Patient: sex F, age 46
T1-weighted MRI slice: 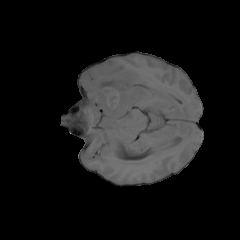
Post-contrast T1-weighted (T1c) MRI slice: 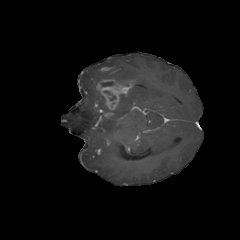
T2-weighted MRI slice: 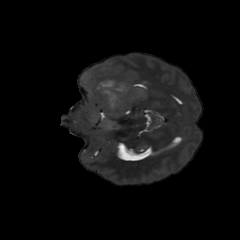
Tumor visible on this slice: yes
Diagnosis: Glioblastoma, IDH-wildtype
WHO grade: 4